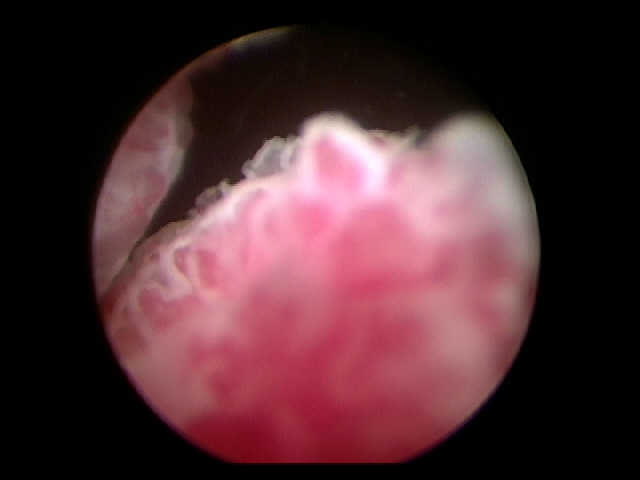
Modality: WLC
Class: Malignant
Subclass: HighGradePapillary
Lesion: Multifocal
Multifocal: 2 to 7
Stage: T1
Morphology: Papillary
Bladder cancer association: Yes